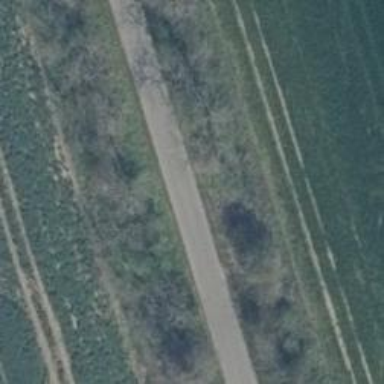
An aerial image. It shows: Row of trees in natural setting.